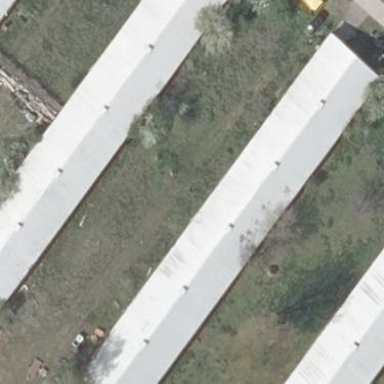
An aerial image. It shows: Farm auxiliary building with gabled roof.